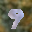
Label: 9